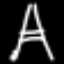
Label: The Eiffel Tower